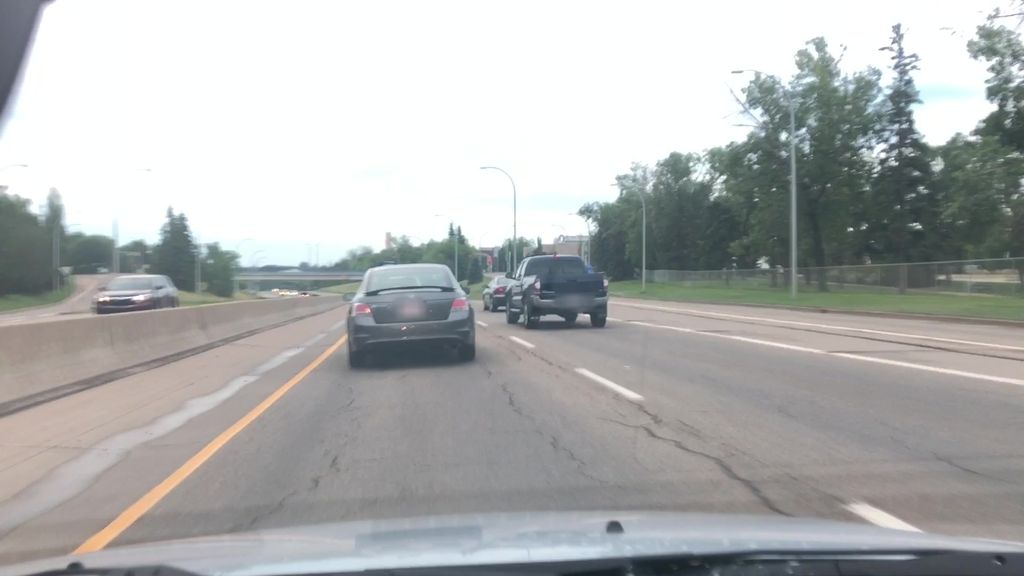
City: edmonton